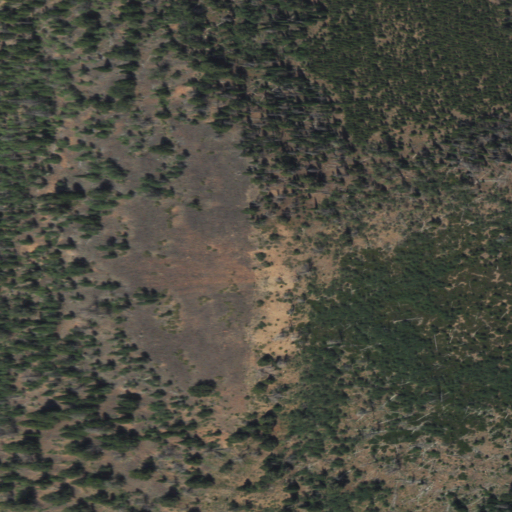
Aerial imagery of mountain in Wyoming named Miller Mountain containing evergreen forest and shrub